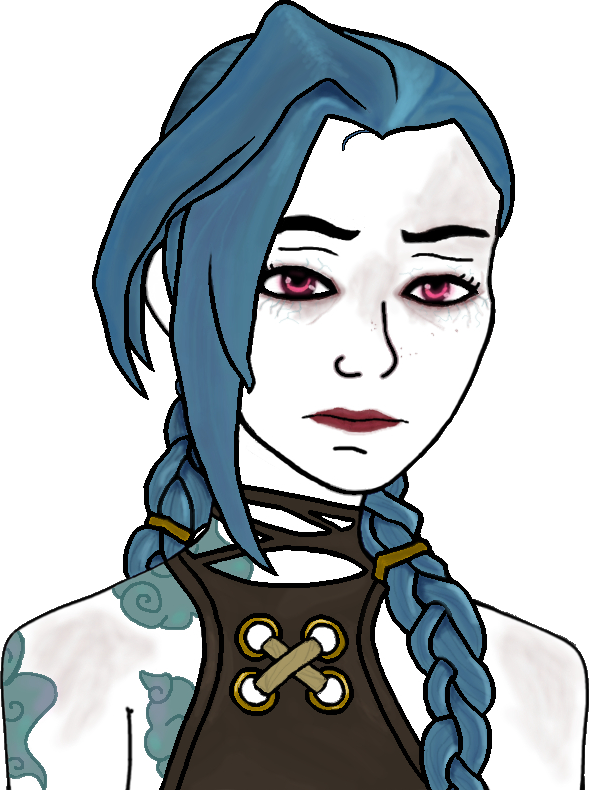
Label: 5_Doomer_Girl